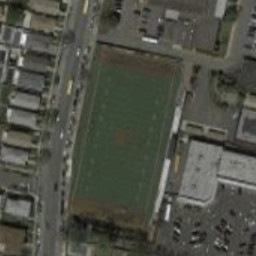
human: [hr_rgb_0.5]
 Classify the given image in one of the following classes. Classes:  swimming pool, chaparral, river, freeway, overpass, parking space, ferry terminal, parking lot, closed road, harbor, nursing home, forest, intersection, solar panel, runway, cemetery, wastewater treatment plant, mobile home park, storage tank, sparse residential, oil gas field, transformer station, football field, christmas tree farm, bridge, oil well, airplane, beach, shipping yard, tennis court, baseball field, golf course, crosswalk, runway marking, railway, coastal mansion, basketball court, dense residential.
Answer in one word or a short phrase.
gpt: football field